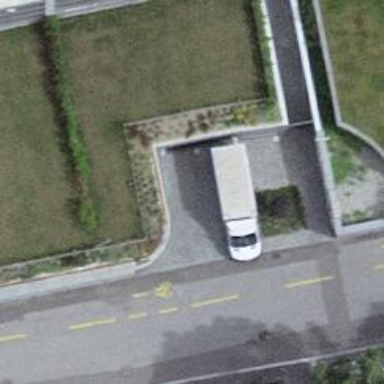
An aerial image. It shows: Parking entrance.